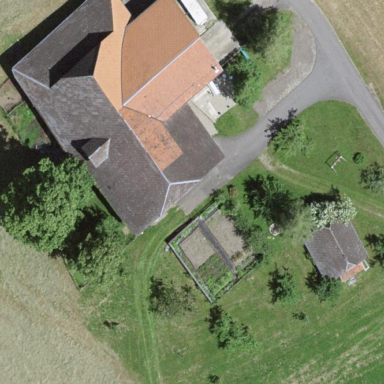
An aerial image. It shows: Farmyard area.